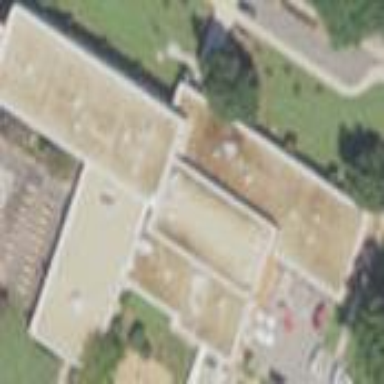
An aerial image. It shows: School building.